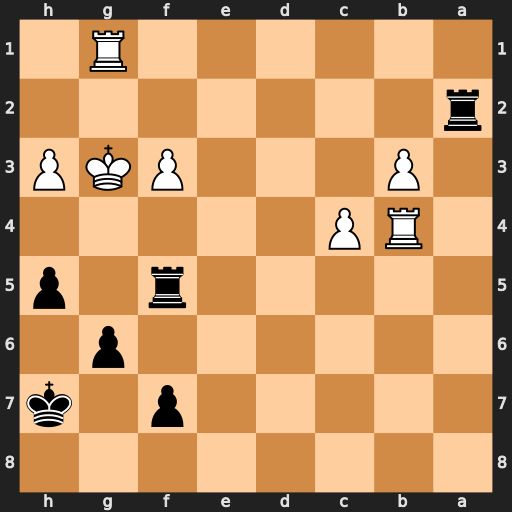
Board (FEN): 8/5p1k/6p1/5r1p/1RP5/1P3PKP/r7/6R1
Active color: b
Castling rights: -
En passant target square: -
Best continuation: Rg5+ Kf4 Rxg1